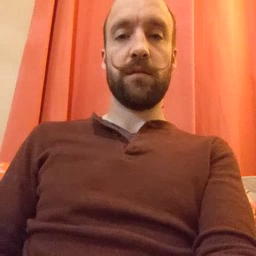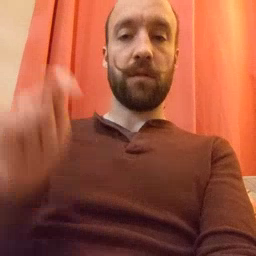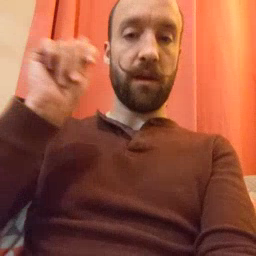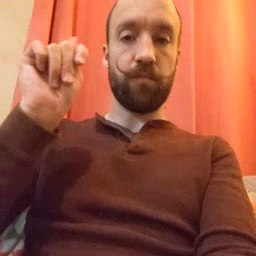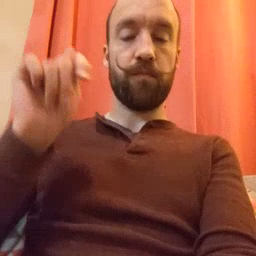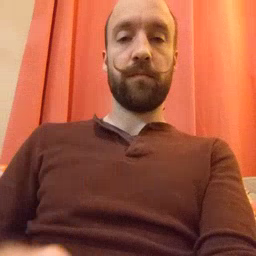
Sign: potty